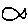
Label: fish